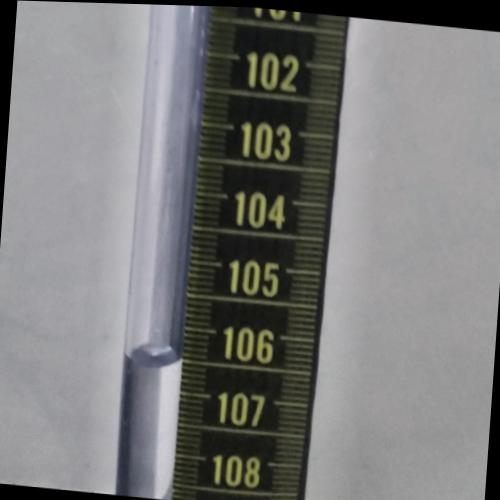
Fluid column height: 106.5 cm